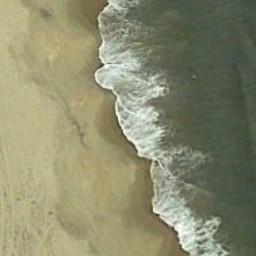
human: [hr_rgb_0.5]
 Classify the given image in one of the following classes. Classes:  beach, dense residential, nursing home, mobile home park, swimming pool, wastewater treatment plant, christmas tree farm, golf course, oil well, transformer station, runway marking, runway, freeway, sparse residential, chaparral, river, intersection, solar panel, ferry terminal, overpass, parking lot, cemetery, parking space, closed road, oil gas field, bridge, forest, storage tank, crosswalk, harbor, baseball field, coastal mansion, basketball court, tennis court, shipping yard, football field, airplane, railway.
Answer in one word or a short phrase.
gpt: beach